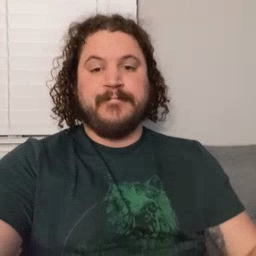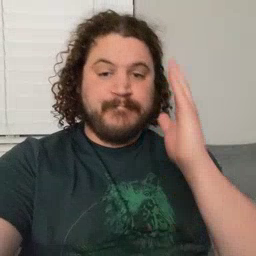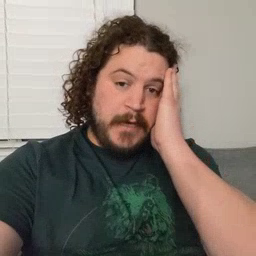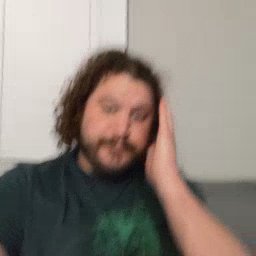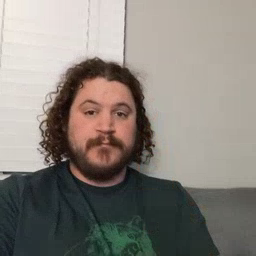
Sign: bed